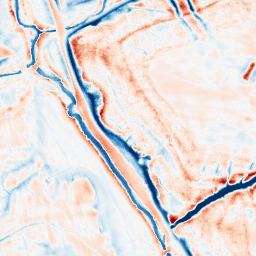
Category: edge_preserving
Decomposition family: bilateral
Decomposition parameters: d: 21
sigma_color: 50
sigma_space: 100
Upsampling method: quintic
Upsampling parameters: scale: 8
Upsampling scale: 8